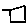
Label: square